Question: , I am trying to create an arc of a circle of some width and color, which lenght is 1/8 of the circle lenght or even smaller (as I would like to achieve an effect of gaps between each segments of the the whole circle. Please see the illustration.

I tried combination of border radius and border style, but that get me only 1/4.
<URL>
How can this be accomplished only by using CSS?
HTML:
'''
<div class="arc"></div>
'''
CSS:
'''
width: 50px;
height: 50px;
border-radius: 50%;
border-color: transparent transparent red transparent;
border-style: solid;
border-width: 0px 10px 10px 10px;
'''
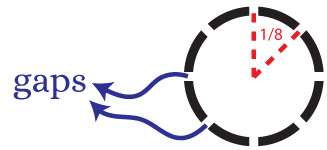
Answer: Here's one way of doing it: <URL>' value.
'''
.arc {
margin: 0 auto;
width: 200px;
height: 200px;
border-radius: 50%;
border: 15px dashed red;
position: relative;
}
.arc:after {
content: '';
width: 200px;
height: 200px;
border-radius: 50%;
position: absolute;
top: -15px;
left: -15px;
border: 15px dashed red;
-webkit-transform: rotate(30deg);
transform: rotate(30deg);
}
'''